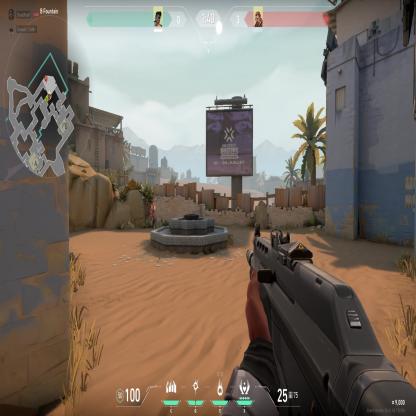
Label: enemy